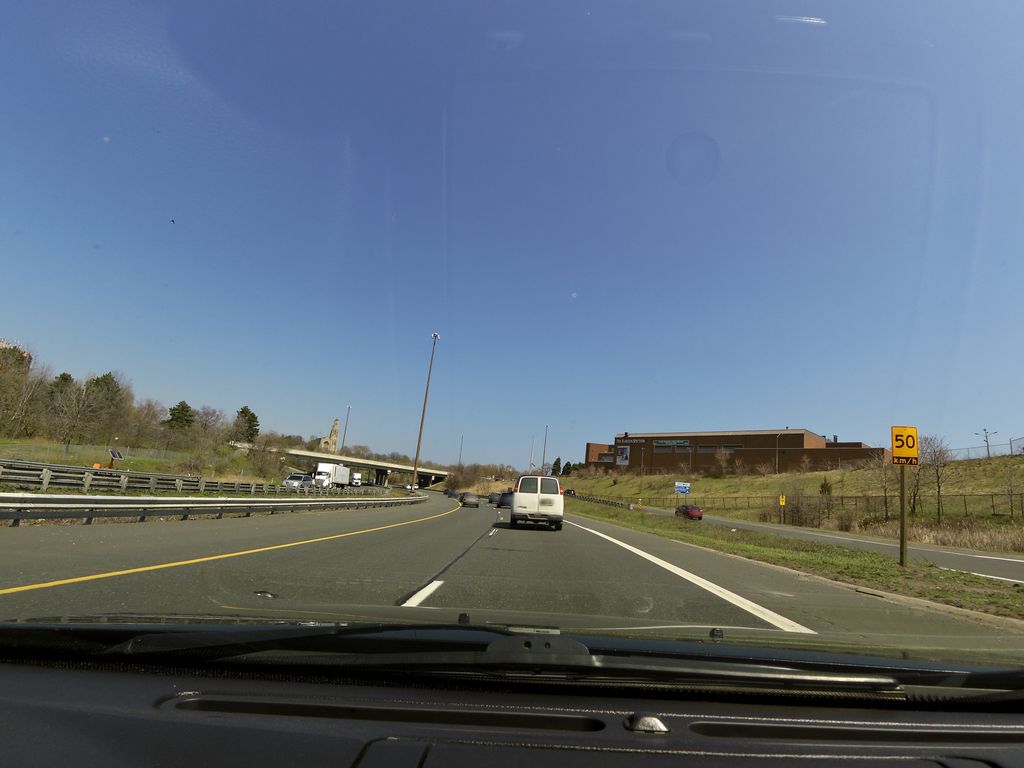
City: hamilton